Question: When I include my Application Bar's icon URIs, I have them in the folder...but it still shows the default "X" icon instead of mine. Here is my code:
'''
<phone:PhoneApplicationPage.ApplicationBar>
<shell:ApplicationBar IsVisible="True" IsMenuEnabled="True">
<shell:ApplicationBarIconButton IconUri="/Images/help.png" Text="Help"/>
<shell:ApplicationBar.MenuItems>
<shell:ApplicationBarMenuItem Text="about"/>
</shell:ApplicationBar.MenuItems>
</shell:ApplicationBar>
</phone:PhoneApplicationPage.ApplicationBar>
'''
The default icon it shows is:

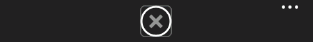
Answer: Pay attention to how to compile the project. In particular check that the icon to include has this property: